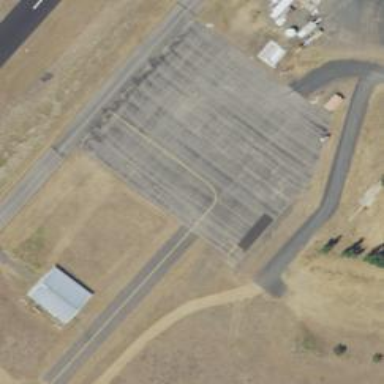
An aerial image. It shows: Image of taxiway at airport.